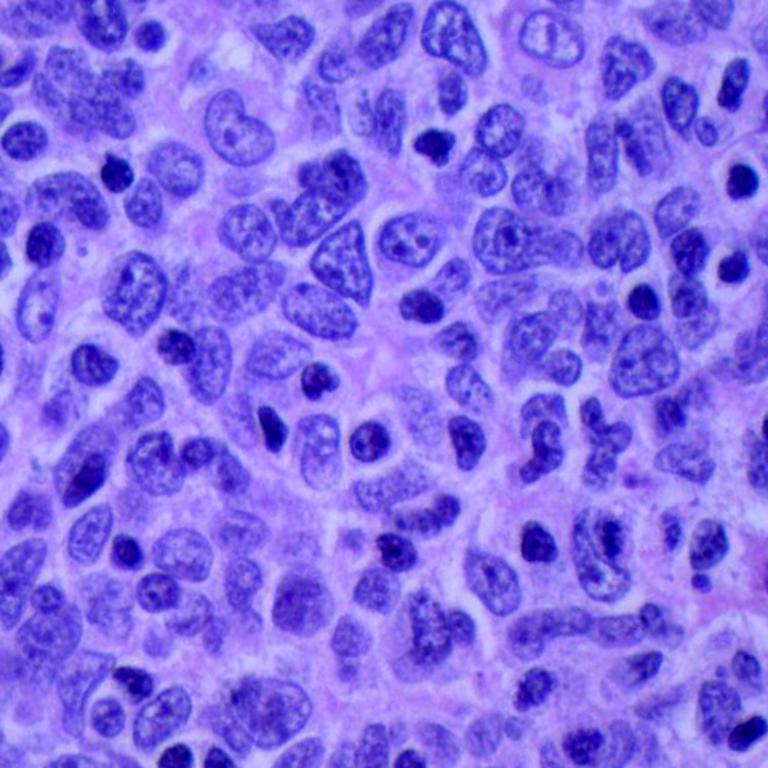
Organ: lung
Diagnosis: squamous carcinomas